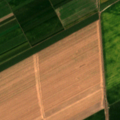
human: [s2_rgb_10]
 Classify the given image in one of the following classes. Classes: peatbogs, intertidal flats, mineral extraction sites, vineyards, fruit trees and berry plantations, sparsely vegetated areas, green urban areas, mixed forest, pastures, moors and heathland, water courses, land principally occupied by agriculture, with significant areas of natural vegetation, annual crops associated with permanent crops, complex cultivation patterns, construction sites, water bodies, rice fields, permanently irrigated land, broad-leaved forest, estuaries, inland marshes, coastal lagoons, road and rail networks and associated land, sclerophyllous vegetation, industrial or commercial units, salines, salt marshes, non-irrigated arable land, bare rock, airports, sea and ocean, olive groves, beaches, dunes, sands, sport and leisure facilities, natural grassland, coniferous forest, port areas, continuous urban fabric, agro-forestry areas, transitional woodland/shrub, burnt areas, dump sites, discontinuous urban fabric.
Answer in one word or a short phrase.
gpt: non-irrigated arable land